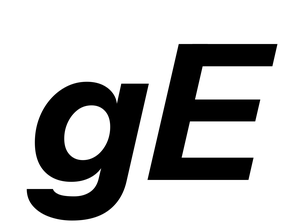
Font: InstrumentSans-Italic_Bold_Italic